Current action and preconditions to check: trajectory_clear

Your task: For each precondition in the list above, predict whether it will hold at this action.

Consider the current scene as observed from the mobile robot's camera, and analyze the predicted future states of all dynamic agents (e.g., people, animals, vehicles, or any moving entities) within the NEXT SECOND.

IMPORTANT: Only answer "very likely" if you are absolutely certain—based on strong, clear evidence—that a dynamic agent will violate the precondition in the predicted future state. Do NOT answer "very likely" for unlikely, ambiguous, or low-probability risks.

Ask yourself for each precondition: Is there a high probability, with clear and convincing evidence, that the predicted future states of any dynamic agent will interfere with the predicted future state of the currently executing action within the NEXT SECOND, causing that precondition to fail?

Assess the risk level based on these predictions. Use "likely" or "very likely" if motions create a clear risk of interference.

Use "neutral" or "improbable" if agents are nearby but their predicted paths are clearly diverging or non-conflicting.

Failure Risk Categories: "very improbable", "improbable", "neutral", "likely", "very likely"

Answer Format: Output ONLY the probability_of_failure value from these categories: "very improbable", "improbable", "neutral", "likely", "very likely"

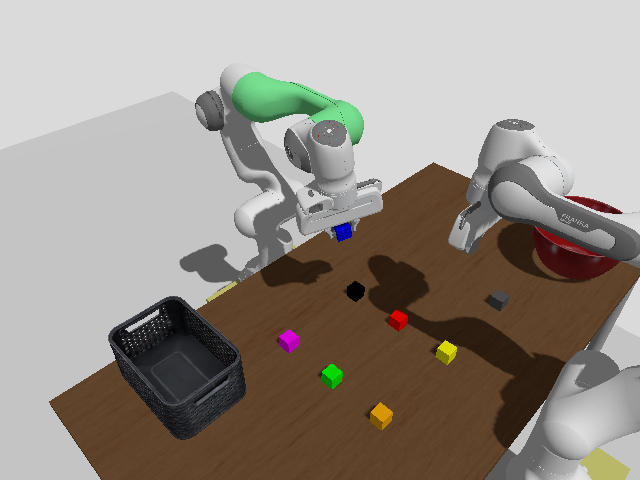

Answer: very improbable